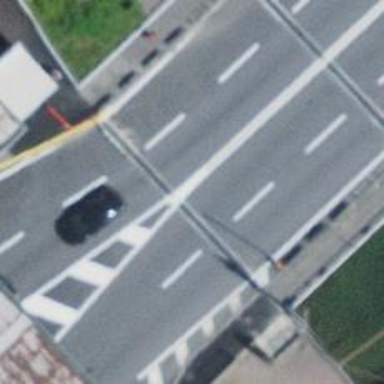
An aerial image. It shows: Kerb with raised edge.